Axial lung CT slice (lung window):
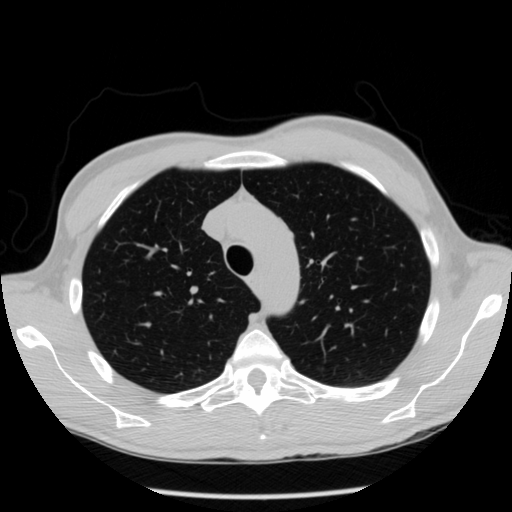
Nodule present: no